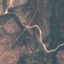
Land use / land cover: HerbaceousVegetation